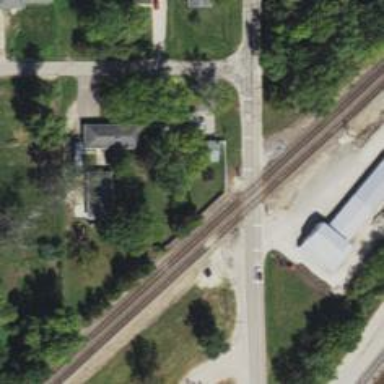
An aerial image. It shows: Level crossing along the railway.